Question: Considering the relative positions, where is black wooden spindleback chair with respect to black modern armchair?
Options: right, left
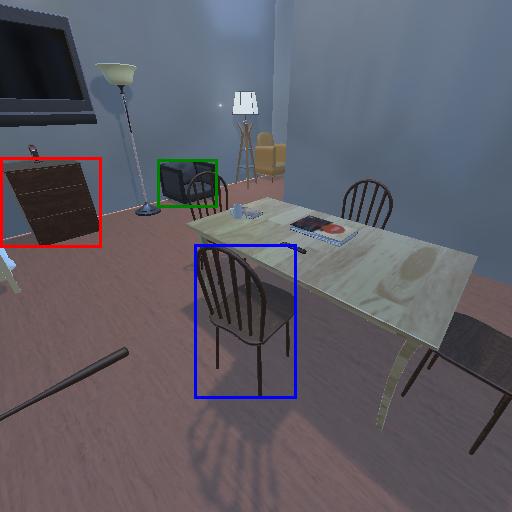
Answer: right